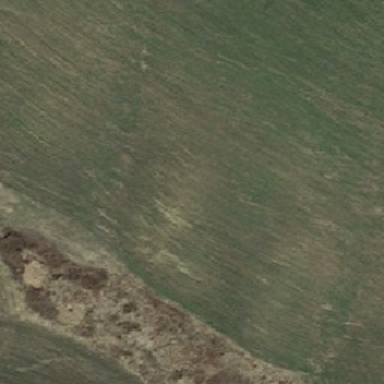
There was a wild bird around the meadow .